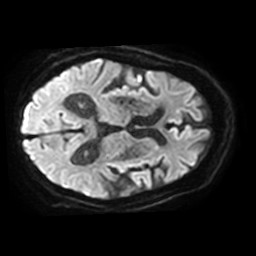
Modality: TRACE
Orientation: axial
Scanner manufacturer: philips
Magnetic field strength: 3 T
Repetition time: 3.791 s
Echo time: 0.06115 s